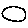
Label: circle